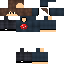
A female human skin with medium skin, wearing brown long hair dressed in a blue hoodie and black pants, featuring a closed mouth.